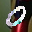
Label: 0